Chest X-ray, PA view. Patient: 47 years old, sex F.
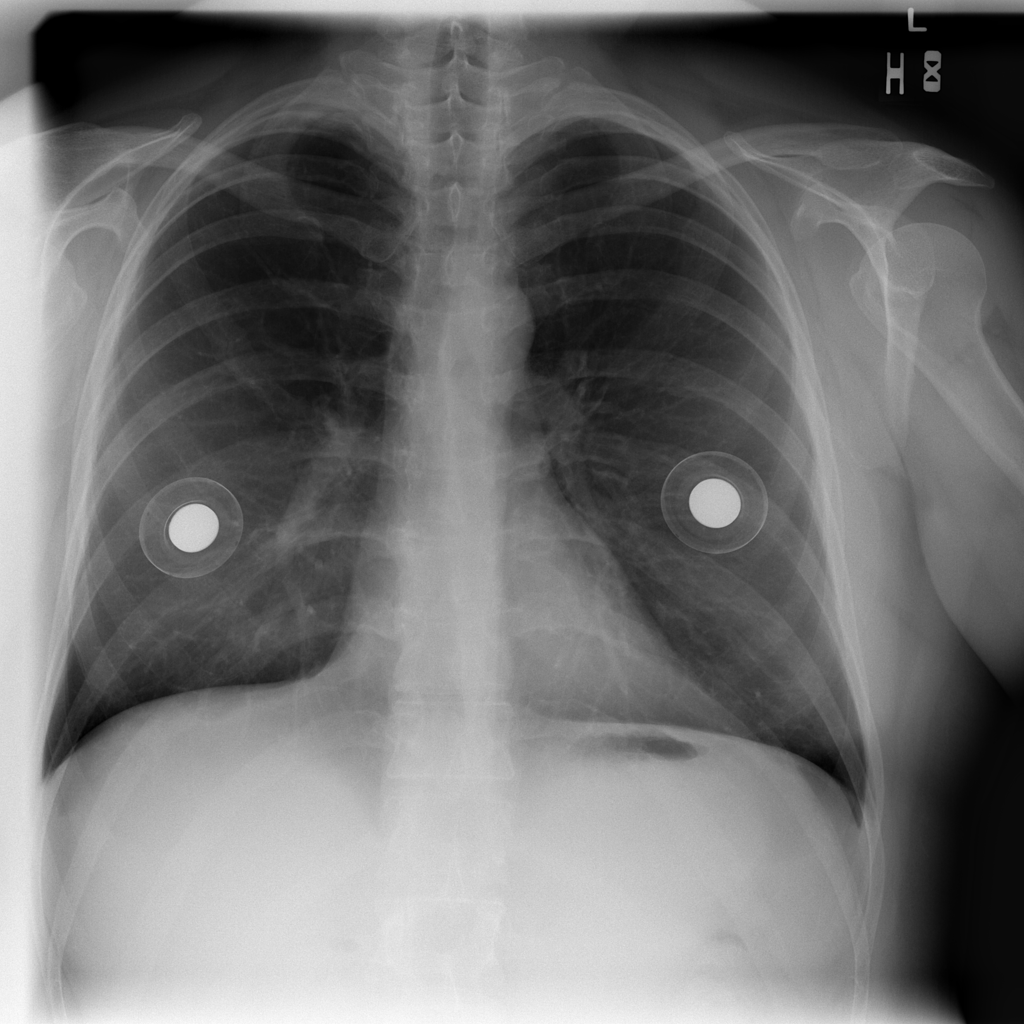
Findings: No Finding